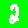
Digit: 2